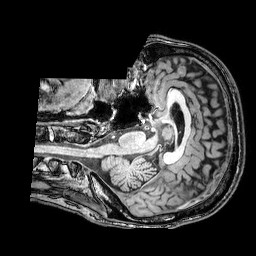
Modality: T1w
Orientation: axial
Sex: male
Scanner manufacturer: philips
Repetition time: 0.008151 s
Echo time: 0.00373 s